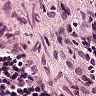
Metastatic tissue present: no